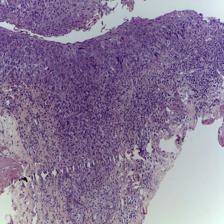
Diagnosis: OSCC